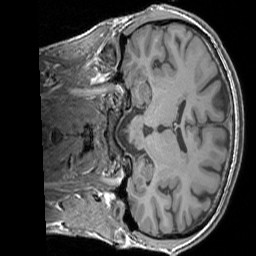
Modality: T1w
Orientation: coronal
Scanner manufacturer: siemens
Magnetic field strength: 3 T
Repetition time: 1.83 s
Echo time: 0.00303 s